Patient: sex M, age 61
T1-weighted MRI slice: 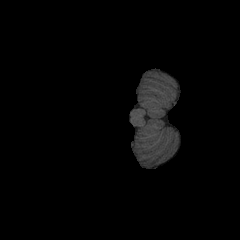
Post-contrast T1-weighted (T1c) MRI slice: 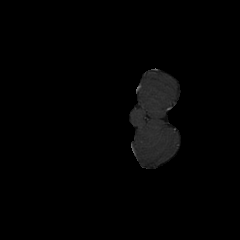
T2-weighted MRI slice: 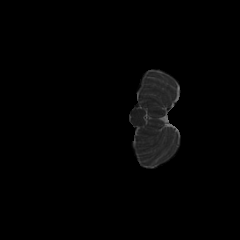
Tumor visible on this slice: no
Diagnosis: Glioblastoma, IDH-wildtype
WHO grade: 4